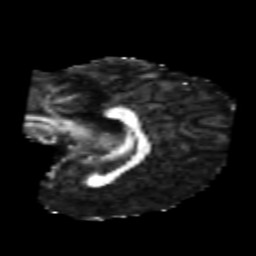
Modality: FA
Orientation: sagittal
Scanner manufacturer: siemens
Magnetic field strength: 3 T
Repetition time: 6.8 s
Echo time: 0.093 s